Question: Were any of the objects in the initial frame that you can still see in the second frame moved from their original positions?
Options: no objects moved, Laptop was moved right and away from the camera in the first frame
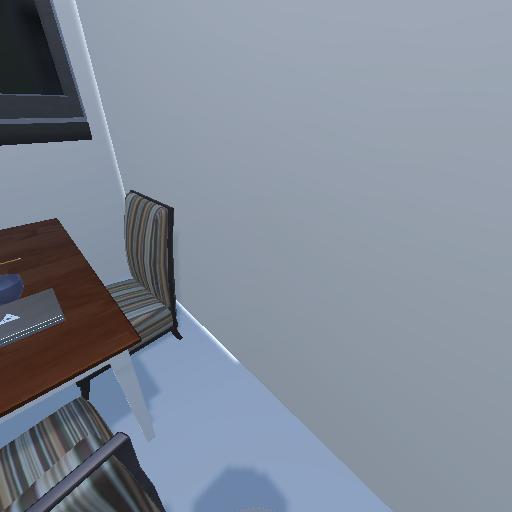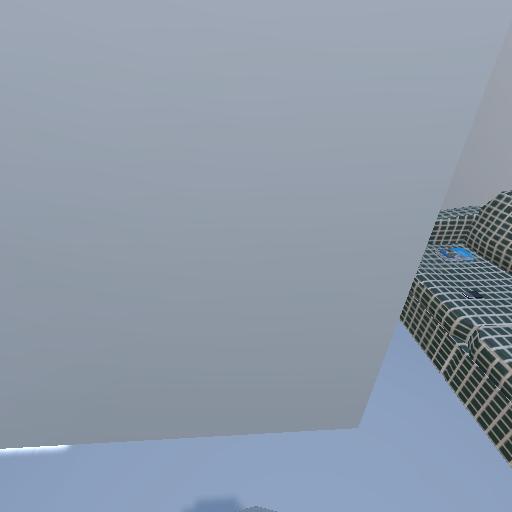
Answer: no objects moved